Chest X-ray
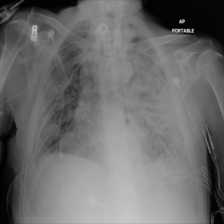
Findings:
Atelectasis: negative
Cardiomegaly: negative
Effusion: negative
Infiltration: negative
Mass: negative
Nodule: negative
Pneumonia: negative
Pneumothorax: negative
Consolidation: negative
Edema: negative
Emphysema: negative
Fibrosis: negative
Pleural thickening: negative
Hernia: negative